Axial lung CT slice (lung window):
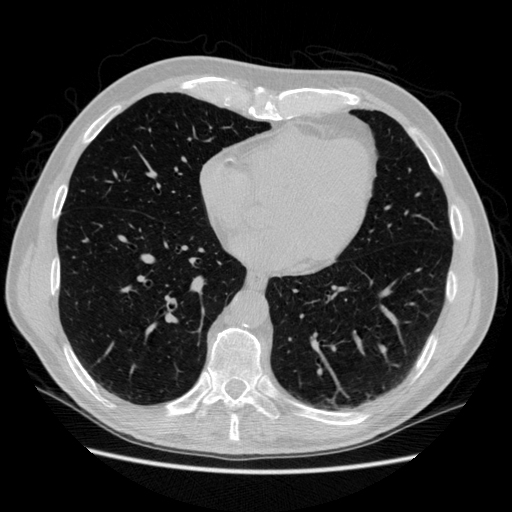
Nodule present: no